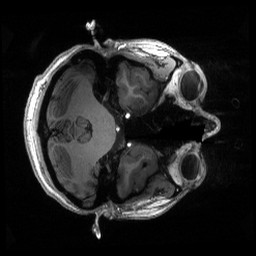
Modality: T1w
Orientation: axial
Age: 24
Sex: female
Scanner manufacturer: siemens
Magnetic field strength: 6.98 T
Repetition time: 2.53 s
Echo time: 0.00176 s